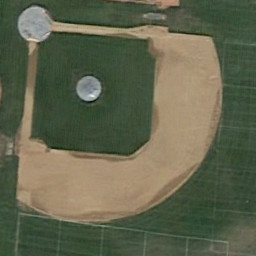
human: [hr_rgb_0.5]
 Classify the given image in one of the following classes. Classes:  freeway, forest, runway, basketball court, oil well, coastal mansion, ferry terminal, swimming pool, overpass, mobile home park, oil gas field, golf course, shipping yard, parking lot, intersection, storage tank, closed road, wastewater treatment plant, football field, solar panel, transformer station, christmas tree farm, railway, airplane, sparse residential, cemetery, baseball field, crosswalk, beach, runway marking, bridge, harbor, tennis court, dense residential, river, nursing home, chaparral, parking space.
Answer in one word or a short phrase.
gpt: baseball field